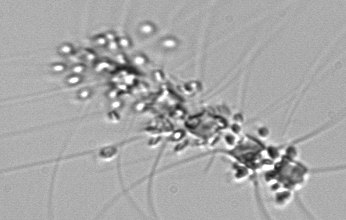
Label: Chaetoceros_didymus_TAG_external_flagellate